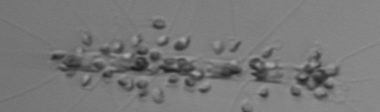
Label: Chaetoceros_didymus_TAG_external_flagellate